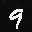
Label: 9